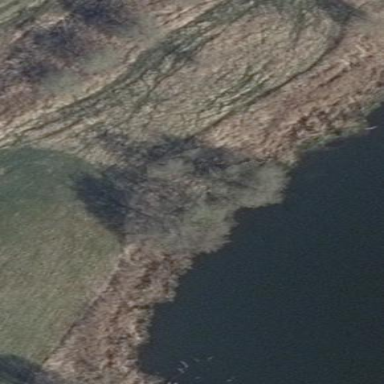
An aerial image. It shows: Patch of scrub vegetation.